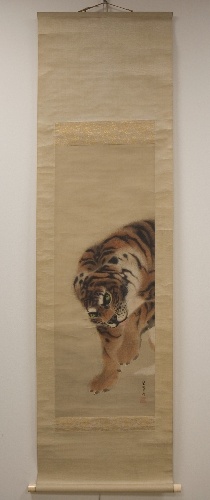
Artist: Kishi Ganku
Artist bio: Japanese, 1749–1838
Date: dated 1790
Object type: Hanging scroll
Classification: Paintings
Medium: Hanging scroll; ink and color on silk
Culture: Japan
Period: Edo period (1615–1868)
Dimensions: 38 3/4 x 13 3/4 in. (98.4 x 34.9 cm)
Department: Asian Art
Credit line: Charles Stewart Smith Collection, Gift of Mrs. Charles Stewart Smith, Charles Stewart Smith Jr., and Howard Caswell Smith, in memory of Charles Stewart Smith, 1914
Accession year: 1914
Repository: Metropolitan Museum of Art, New York, NY
Tags: Tigers